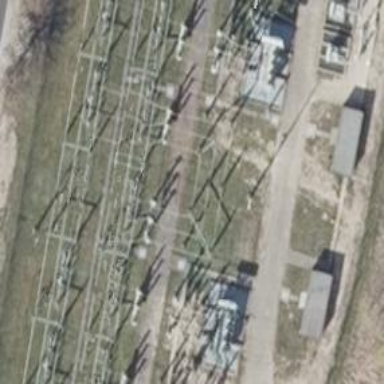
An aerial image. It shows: Power line with 3 cables. It is situated in bay.